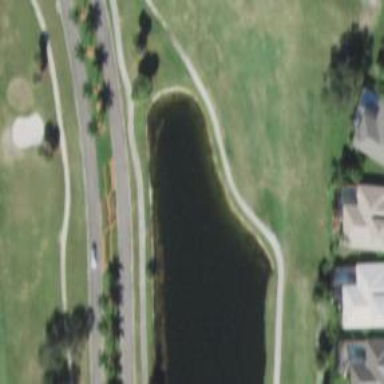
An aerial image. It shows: Golf cartpath that is also road path.